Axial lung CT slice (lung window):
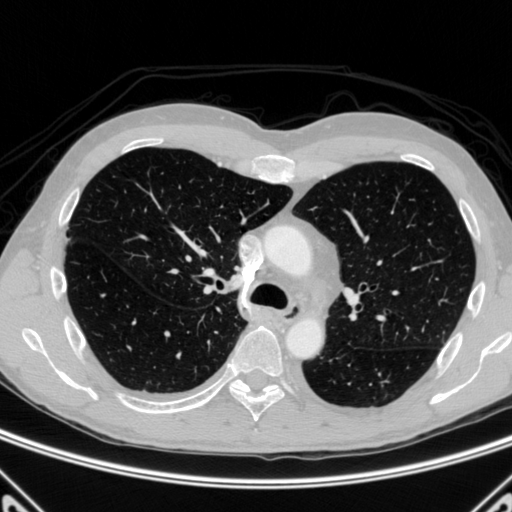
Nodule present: no